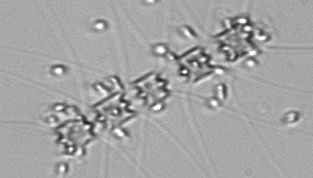
Label: Chaetoceros_didymus_TAG_external_flagellate